Question: I am using <URL>
I am querying a 'calendar' list, i have issue fetching recurring items. When i try to use expand recurrence i get the following issue

The query for recurrence i have is:
'''
<RSSharePointList xmlns:xsi="http://www.w3.org/2001/XMLSchema-instance" xmlns:xsd="http://www.w3.org/2001/XMLSchema">
<ListName>SomeList</ListName>
<Query>
<Where>
<DateRangesOverlap>
<FieldRef Name='EventDate' />
<FieldRef Name='EndDate' />
<FieldRef Name='RecurrenceID' />
<Value Type='DateTime'><Today/></Value>
</DateRangesOverlap>
</Where>
</Query>
<QueryOptions>
<ExpandRecurrence>TRUE</ExpandRecurrence>
<CalendarDate><Today/></CalendarDate>
<ViewAttributes Scope='RecursiveAll' />
</QueryOptions>
<ViewFields>
<FieldRef Name="EventDate" />
<FieldRef Name="EndDate" />
<FieldRef Name="fRecurrence" />
<FieldRef Name="Hosted_x0020_By" />
<FieldRef Name="External_x0020_Attendees" />
<FieldRef Name="Catering_x0020_Requirements" />
<FieldRef Name="Company" />
<FieldRef Name="Recurrence_x0020_ID" />
<FieldRef Name="Room" />
<FieldRef Name="RecurrenceData" />
</ViewFields>
</RSSharePointList>
'''
is it proper? is there any other way to handle recurrence with Reporting Service? Kindly help.
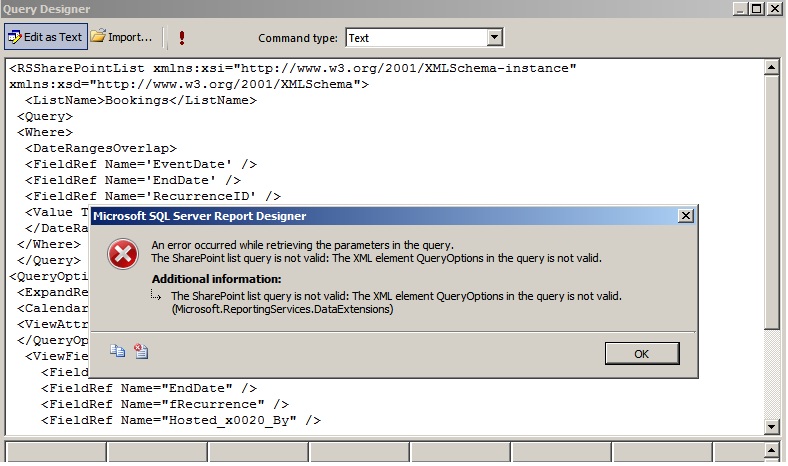
Answer: Formed each XML tag by creating a new of the type XML.